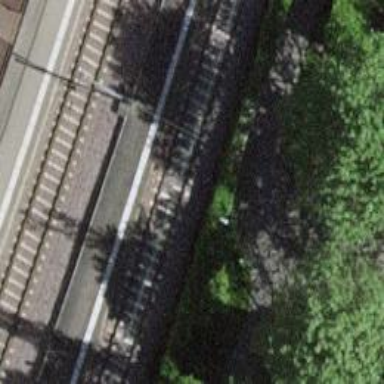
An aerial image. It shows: Stop position for public transport at railway stop.